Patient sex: M
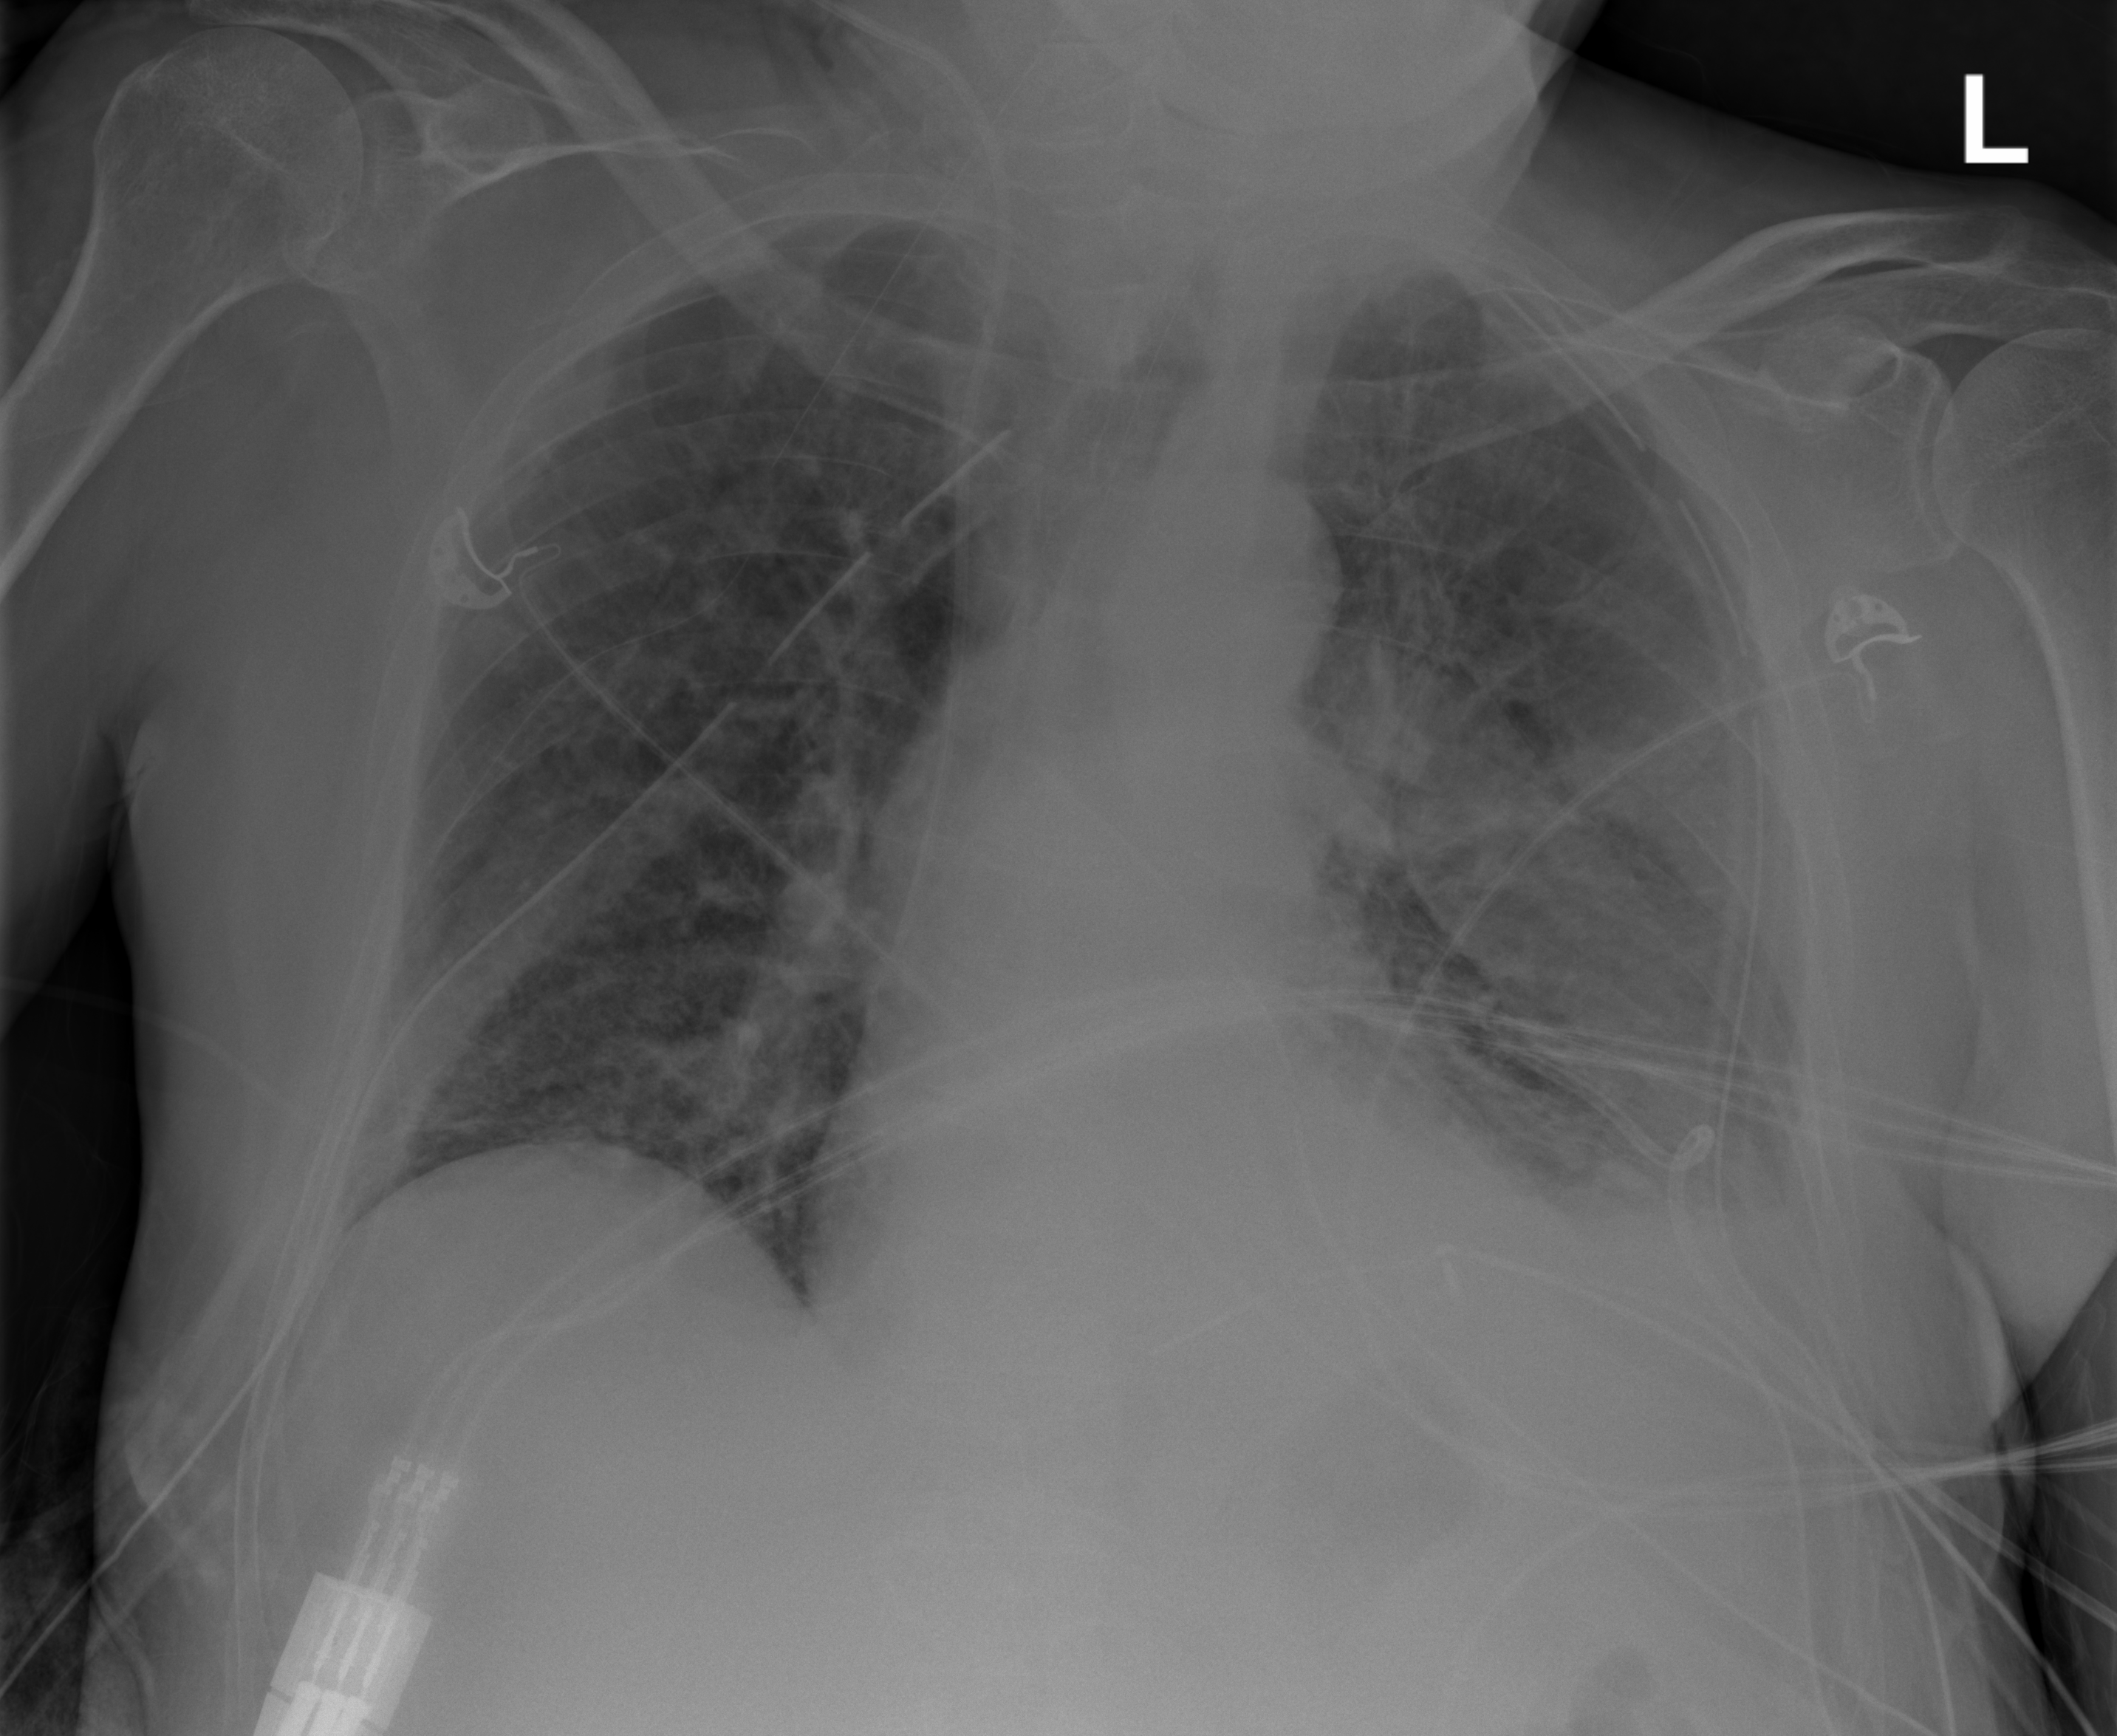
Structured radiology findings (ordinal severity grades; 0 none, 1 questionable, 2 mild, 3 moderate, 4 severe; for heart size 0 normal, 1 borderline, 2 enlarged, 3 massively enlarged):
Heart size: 2
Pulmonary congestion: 2
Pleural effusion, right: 0
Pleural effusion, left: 2
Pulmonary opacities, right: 3
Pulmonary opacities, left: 3
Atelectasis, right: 2
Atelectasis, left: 3